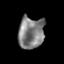
Tissue: prostate
Cell type: T cells
Senescence score: 0.2414
Nuclear area (px): 806
Mean DAPI intensity: 128.177